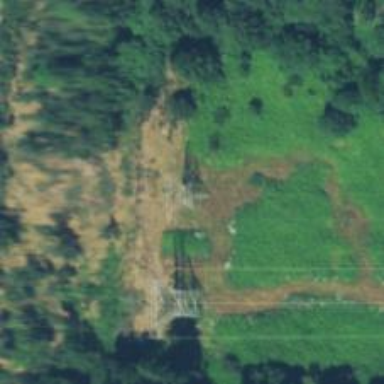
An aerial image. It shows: Power tower.